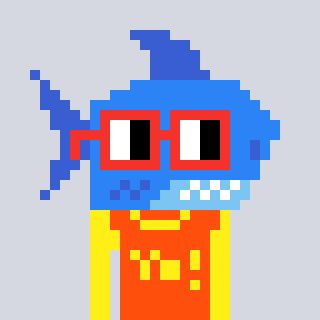
a pixel art character with square red glasses, a shark-shaped head and a orange-colored body on a cool background